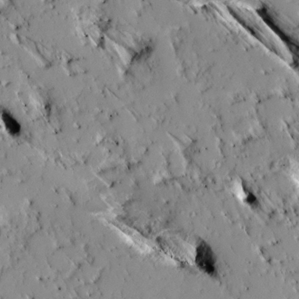
Label: non_frost